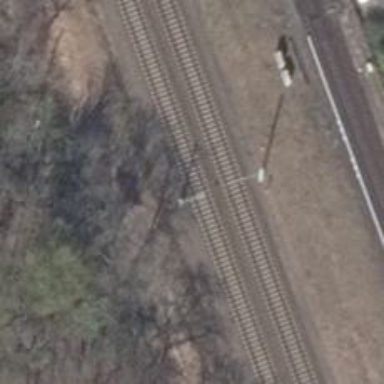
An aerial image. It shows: Railway signal.